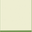
Piece: xx